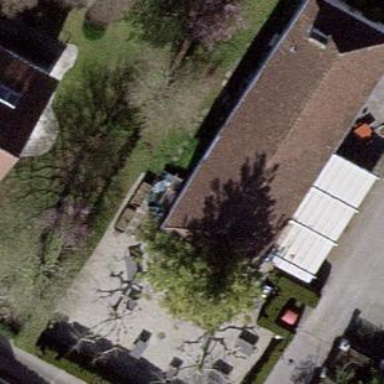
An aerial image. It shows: Building with hipped roof shape.